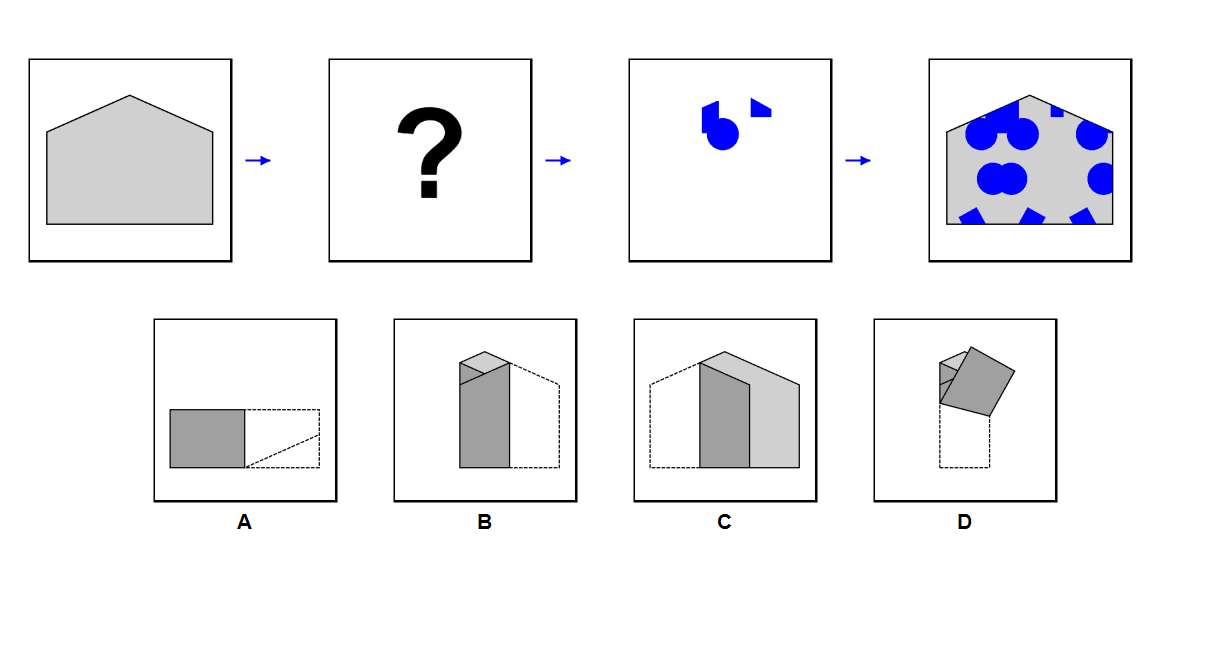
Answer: A